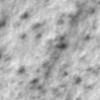
Label: no_change